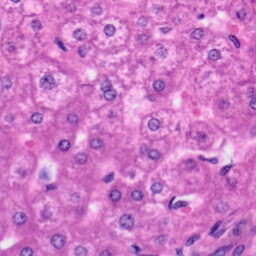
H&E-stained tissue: Liver